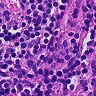
Metastatic tissue present: no